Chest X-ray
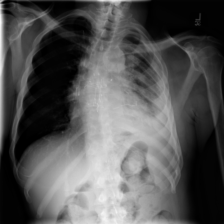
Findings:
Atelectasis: negative
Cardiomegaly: negative
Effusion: negative
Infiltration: negative
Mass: negative
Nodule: negative
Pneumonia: negative
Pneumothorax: negative
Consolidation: positive
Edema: negative
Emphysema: negative
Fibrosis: negative
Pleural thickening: negative
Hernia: negative